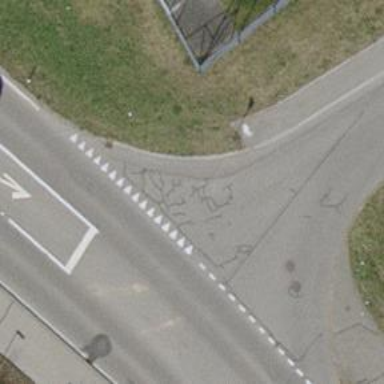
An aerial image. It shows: Residential road with asphalt surface and separate sidewalk.